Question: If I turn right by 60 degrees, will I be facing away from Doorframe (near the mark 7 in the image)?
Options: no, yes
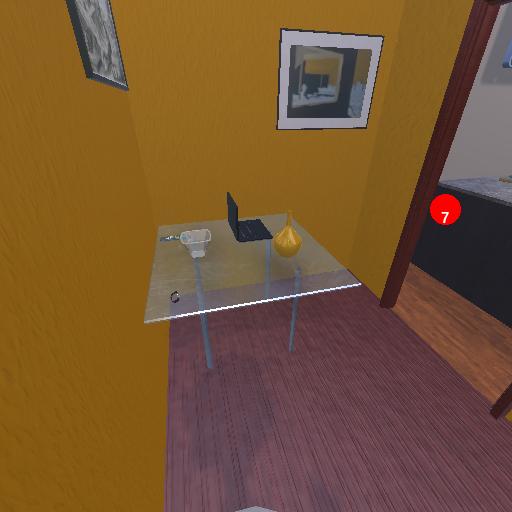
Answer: no